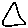
Label: triangle